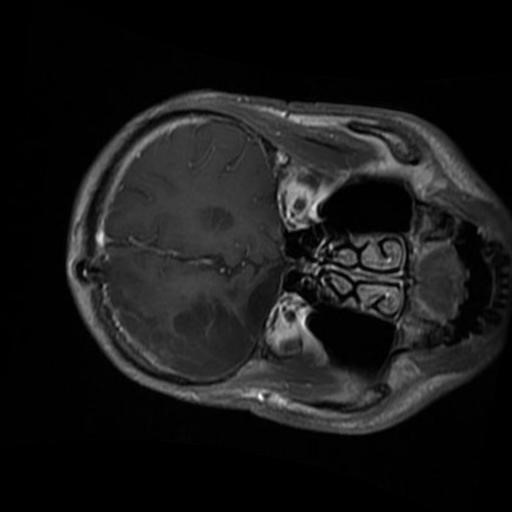
Label: brain_glioma